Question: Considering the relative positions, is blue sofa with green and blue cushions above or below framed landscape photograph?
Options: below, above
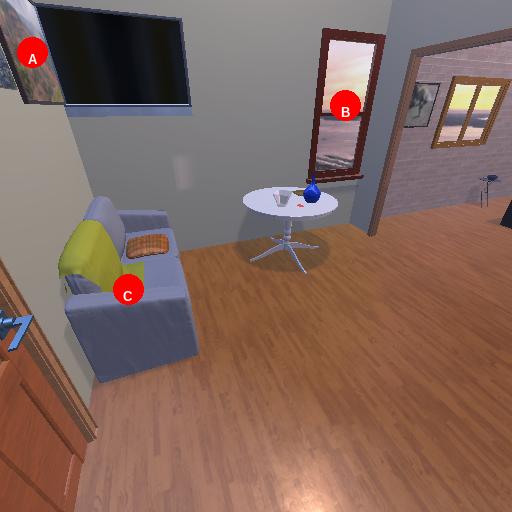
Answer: below